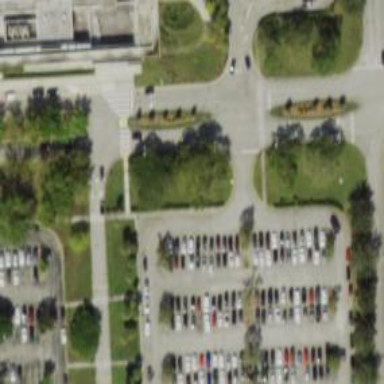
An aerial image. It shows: Asphalt footway with uncontrolled zebra crossing.